Рассмотрим бесконечную двумерную цепь, состоящую из правильных шестиугольных ячеек одинакового размера, как показано на рисунке. Известно, что сопротивление каждой стороны шестиугольника равно $R_0$.
Найдите эквивалентное сопротивление $R_{ab}$ между точками $a$ и $b$ цепи.
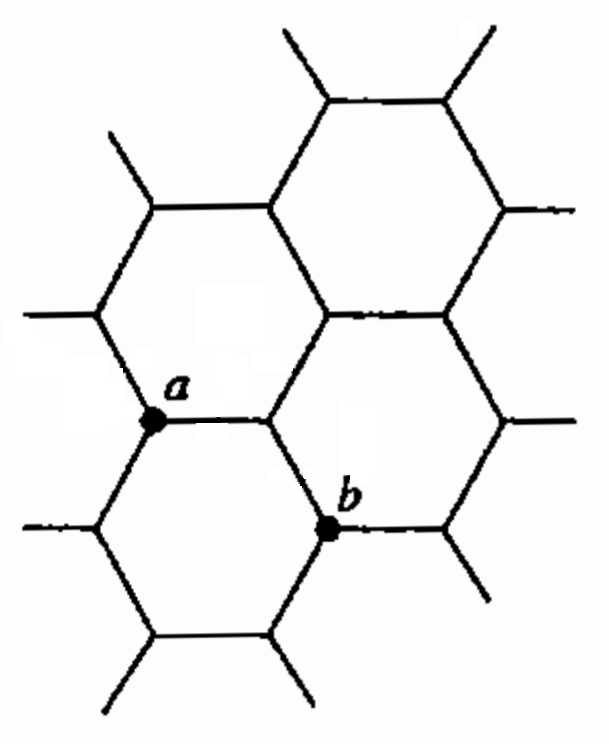
Ответ: \[R_{ab}=R_0.\]
Темы:
T, Цепи, Бесконечная цепочка, Китайские, Цепь с резистором